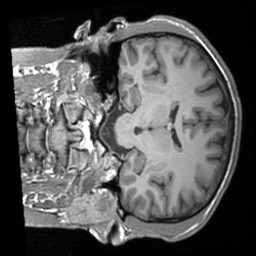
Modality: T1w
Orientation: coronal
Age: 23
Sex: male
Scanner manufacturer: siemens
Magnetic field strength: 3 T
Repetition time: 1.9 s
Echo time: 0.00226 s